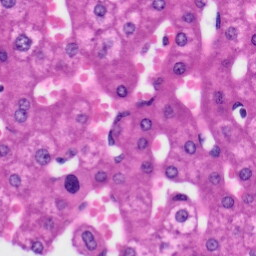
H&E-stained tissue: Liver